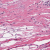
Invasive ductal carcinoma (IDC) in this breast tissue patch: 0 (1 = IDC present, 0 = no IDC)